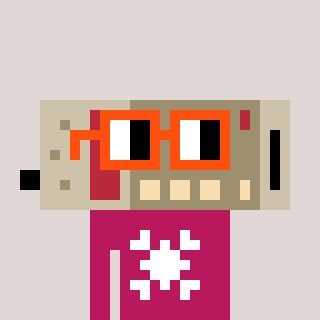
a pixel art character with square orange glasses, a cordless phone-shaped head and a darkpink-colored body on a warm background